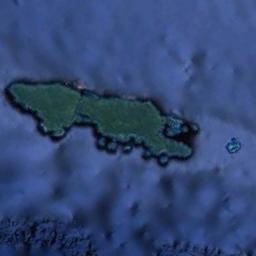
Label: island